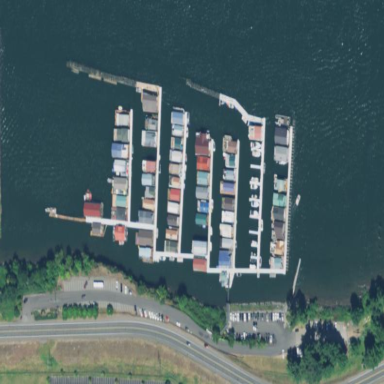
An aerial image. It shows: Marina on leisure land.